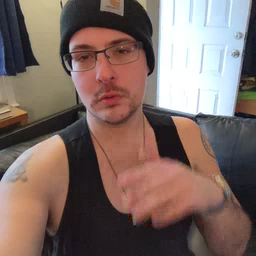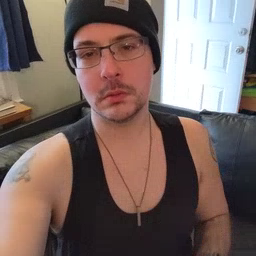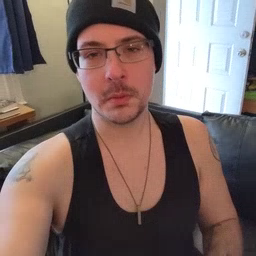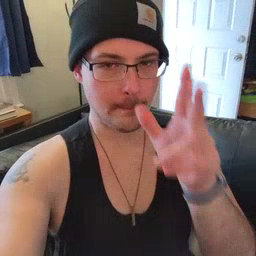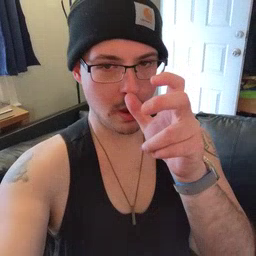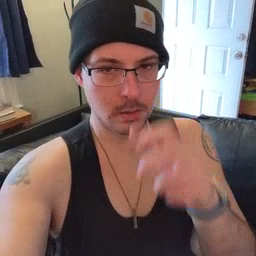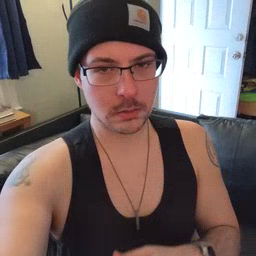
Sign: bug